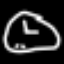
Label: clock